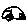
Label: car